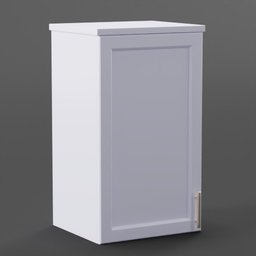
Label: furniture